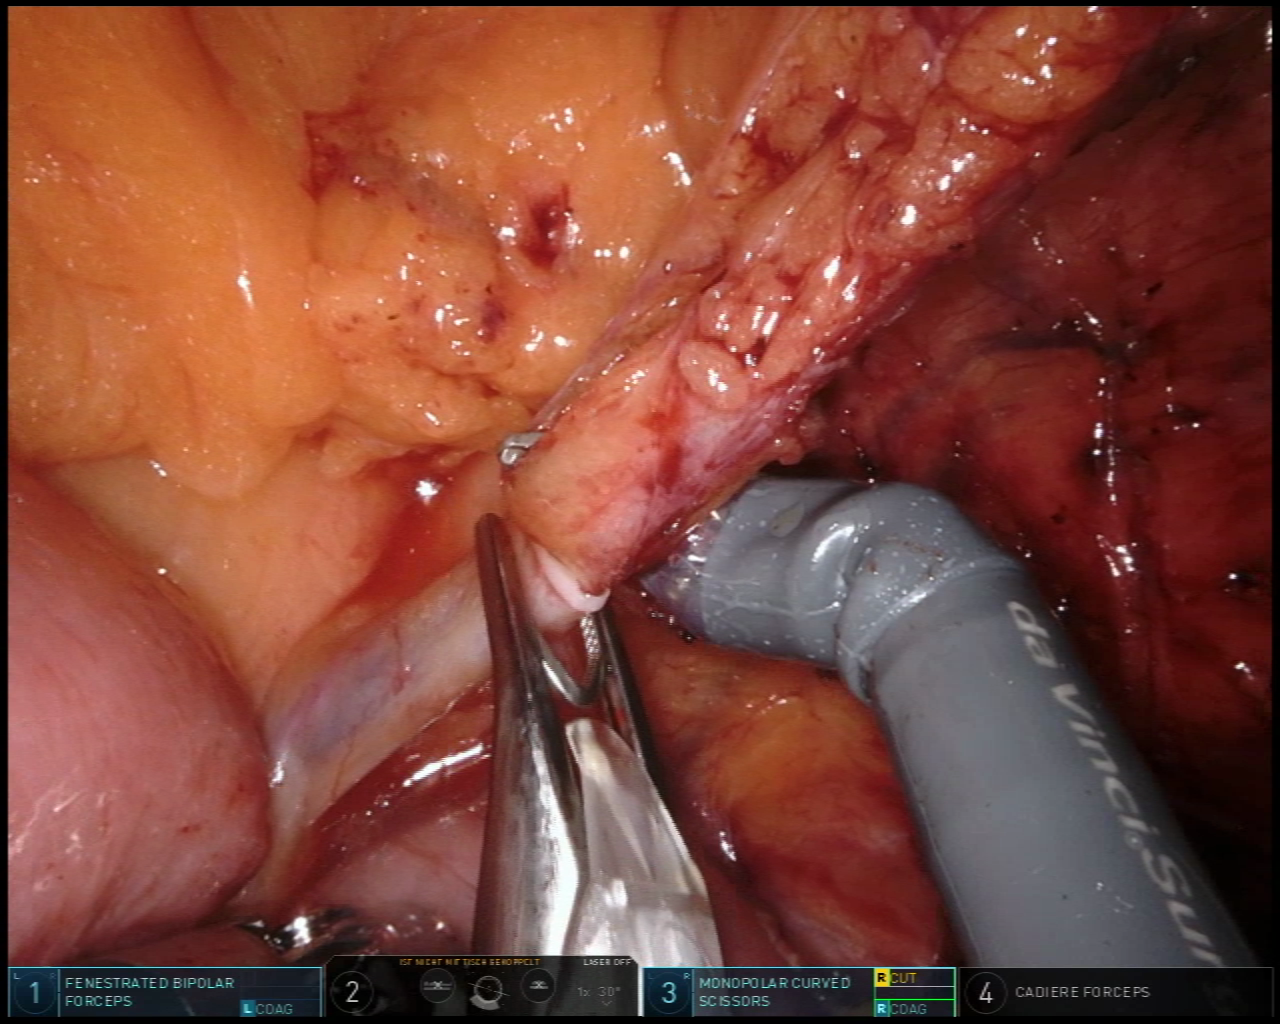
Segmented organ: intestinal_veins
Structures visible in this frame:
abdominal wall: no
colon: no
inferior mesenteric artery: no
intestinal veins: yes
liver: no
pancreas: no
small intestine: yes
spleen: no
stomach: no
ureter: no
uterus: no
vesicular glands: no